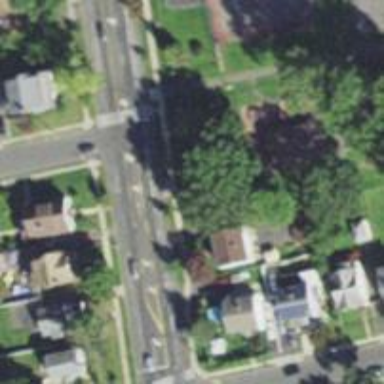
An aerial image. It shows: Unmarked road crossing.